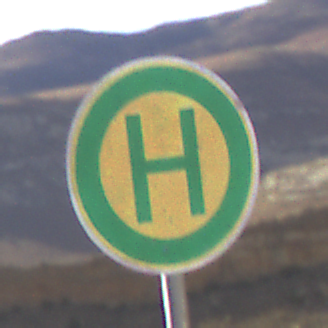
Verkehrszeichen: Haltestelle
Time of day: MorningAfternoon
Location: Outdoor (Nature)
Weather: PartlyCloudy
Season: NotSpecified
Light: Natural